Question: It seems like my VS2010 is acting weird (or may be its just me) !
What is so invalid in the following argument?

Am I the only person getting this error ?
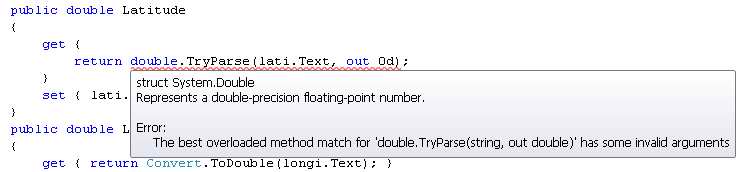
Answer: You've misunderstood what 'TryParse' does. If you're sure 'lati.Text' is a valid double, use 'double.Parse(lati.Text)'. It takes a string and returns a double. Your getter would look like:
'''
get { return double.Parse(lat1.Text); }
'''
in this case if 'lat1.Text' is not a valid double it would throw an exception and break. If this is not the behaviour you want you should use 'double.TryParse' which gives back a bool (true if it parsed the text successfully, false if not). The second parameter in 'TryParse' has to be a holder variable which - after 'TryParse' has finished - will hold the parsed value you were after. Using this approach your code would look like this:
'''
get
{
double lat;
if (double.TryParse(lat1.Text, out lat))
return lat;
else
{
// This line is reached if lat1.Text is not a valid double.
// You decide what's best to do here
return -1;
}
}
'''